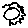
Label: sun